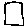
Label: square